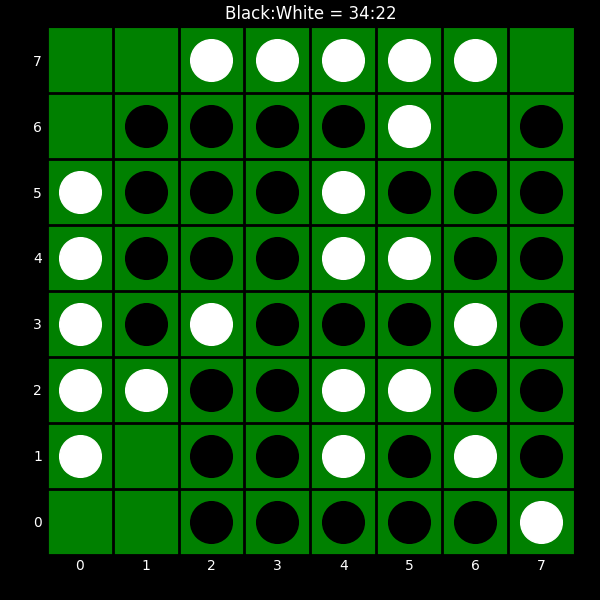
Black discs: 34
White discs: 22